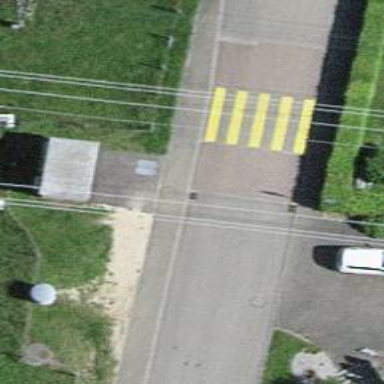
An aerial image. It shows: Marked road crossing.